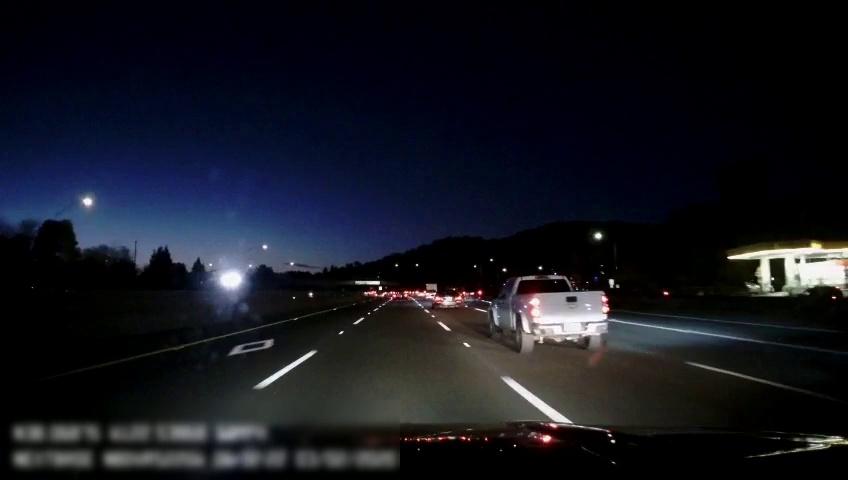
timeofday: Night
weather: Other
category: Drivable Space
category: Vehicles | Truck
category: Vehicles | Car
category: Vehicles | Car
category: Vehicles | Car
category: Vehicles | Other LV
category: Lanes | Alternate Lane
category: Lanes | Current Lane
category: Lanes | Current Lane
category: Lanes | Alternate Lane
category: Lanes | Alternate Lane
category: Lanes | Alternate Lane